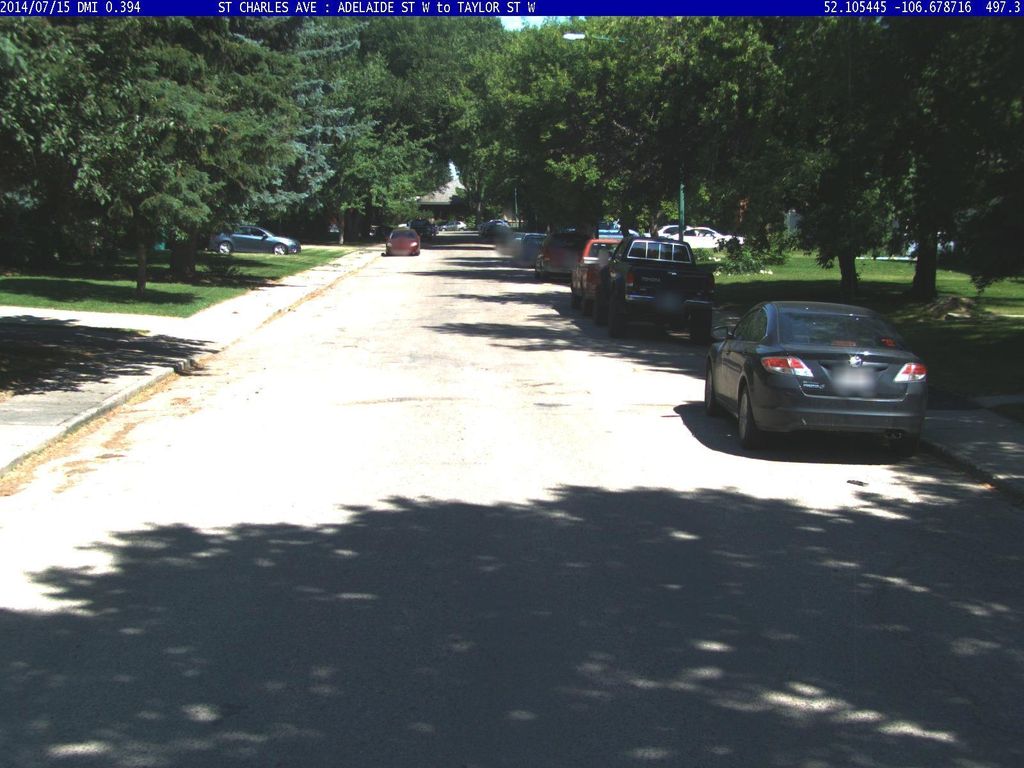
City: saskatoon